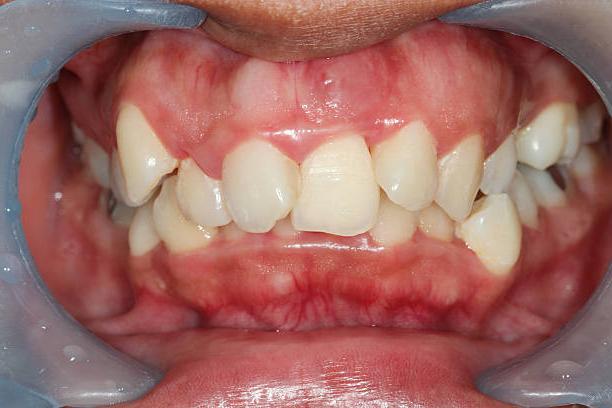
Condition: Gingivitis